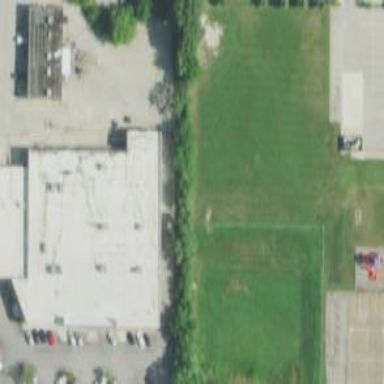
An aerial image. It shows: Fitness center building.